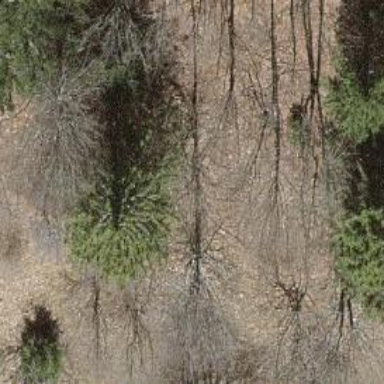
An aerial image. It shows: Single tag "natural: tree."